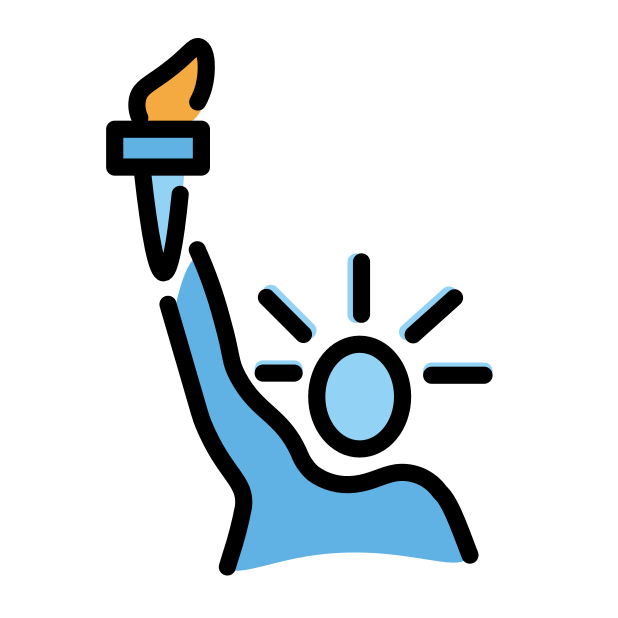
Emoji: 🗽
Name: statue of liberty
Unicode: 0x1f5fd